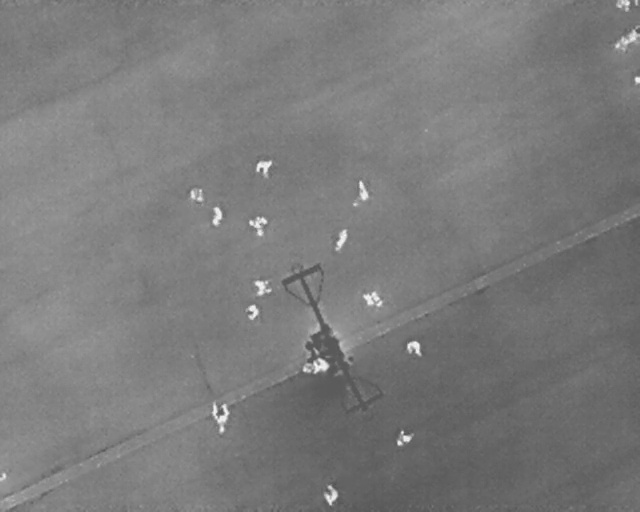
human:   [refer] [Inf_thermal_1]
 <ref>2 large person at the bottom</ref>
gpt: <box>[[31, 79, 36, 83, 2], [49, 95, 53, 98, 2]]</box>

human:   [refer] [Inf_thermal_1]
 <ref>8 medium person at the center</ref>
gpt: <box>[[39, 30, 42, 34, 2], [54, 36, 58, 38, 160], [29, 36, 31, 39, 2], [32, 41, 35, 43, 2], [51, 45, 55, 47, 23], [56, 56, 59, 60, 2], [38, 59, 40, 62, 2], [63, 66, 66, 69, 2]]</box>

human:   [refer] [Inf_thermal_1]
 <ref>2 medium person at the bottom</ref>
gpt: <box>[[48, 69, 51, 72, 2], [61, 83, 64, 86, 2]]</box>

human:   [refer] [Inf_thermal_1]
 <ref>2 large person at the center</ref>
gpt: <box>[[38, 42, 41, 46, 2], [39, 54, 42, 58, 2]]</box>

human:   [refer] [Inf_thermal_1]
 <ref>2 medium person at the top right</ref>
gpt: <box>[[95, 6, 99, 8, 46], [96, 0, 98, 2, 2]]</box>